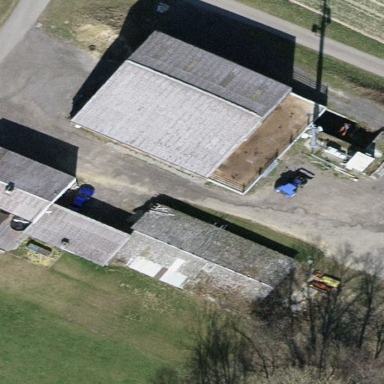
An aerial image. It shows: Farmyard area.